Question: I would like to use interfaces in libGDX.
I get an error in 'AndroidLauncher' before compile.
It says for this line:
'initialize(new MyGdxGame(actionResolverAndroid), config);' '.... cannot be applied'
You can try, run whole code here: <URL>

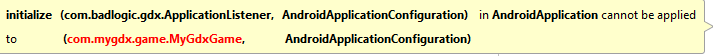
Answer: GitHub repo has been updated, you can see working code in it.